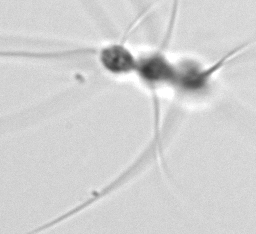
Label: Chaetoceros